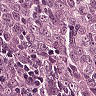
Metastatic tissue present: yes